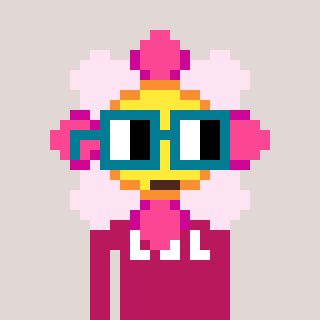
a pixel art character with square dark green glasses, a flower-shaped head and a darkpink-colored body on a warm background